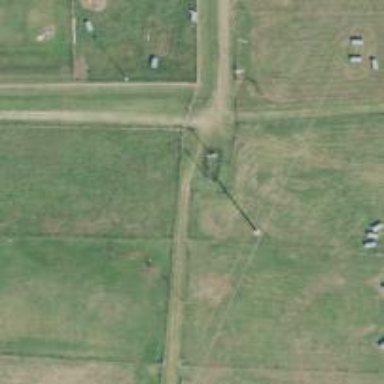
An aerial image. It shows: Power pole.